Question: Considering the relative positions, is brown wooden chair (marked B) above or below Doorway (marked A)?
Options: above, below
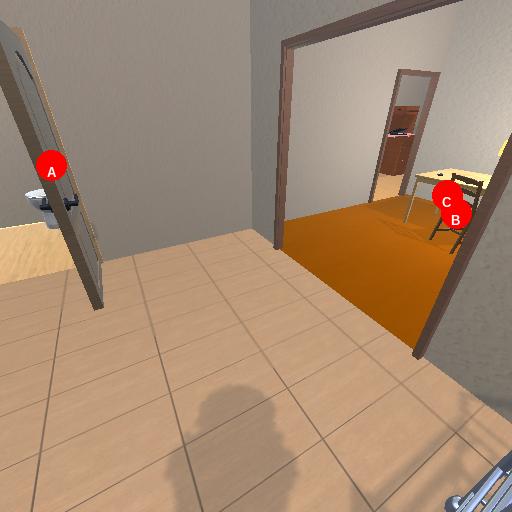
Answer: above